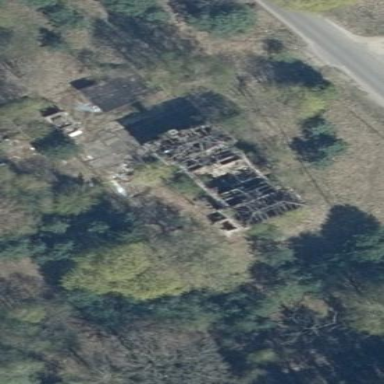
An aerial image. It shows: Ruins of building.